The image shows the envelope spectrum of a rolling-element bearing's vibration signal, with the characteristic fault frequencies (BPFO outer race, BPFI inner race, BSF ball, FTF cage) marked as reference lines. Classify the bearing condition as one of: normal, inner_race, outer_race, ball.
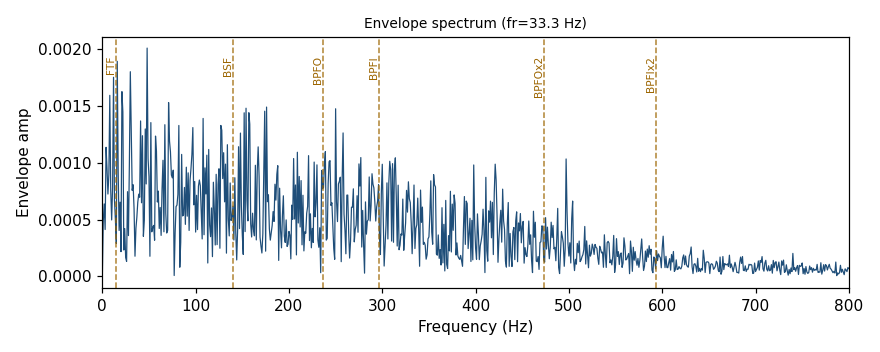
Answer: normal